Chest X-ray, AP view. Patient: 67 years old, sex F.
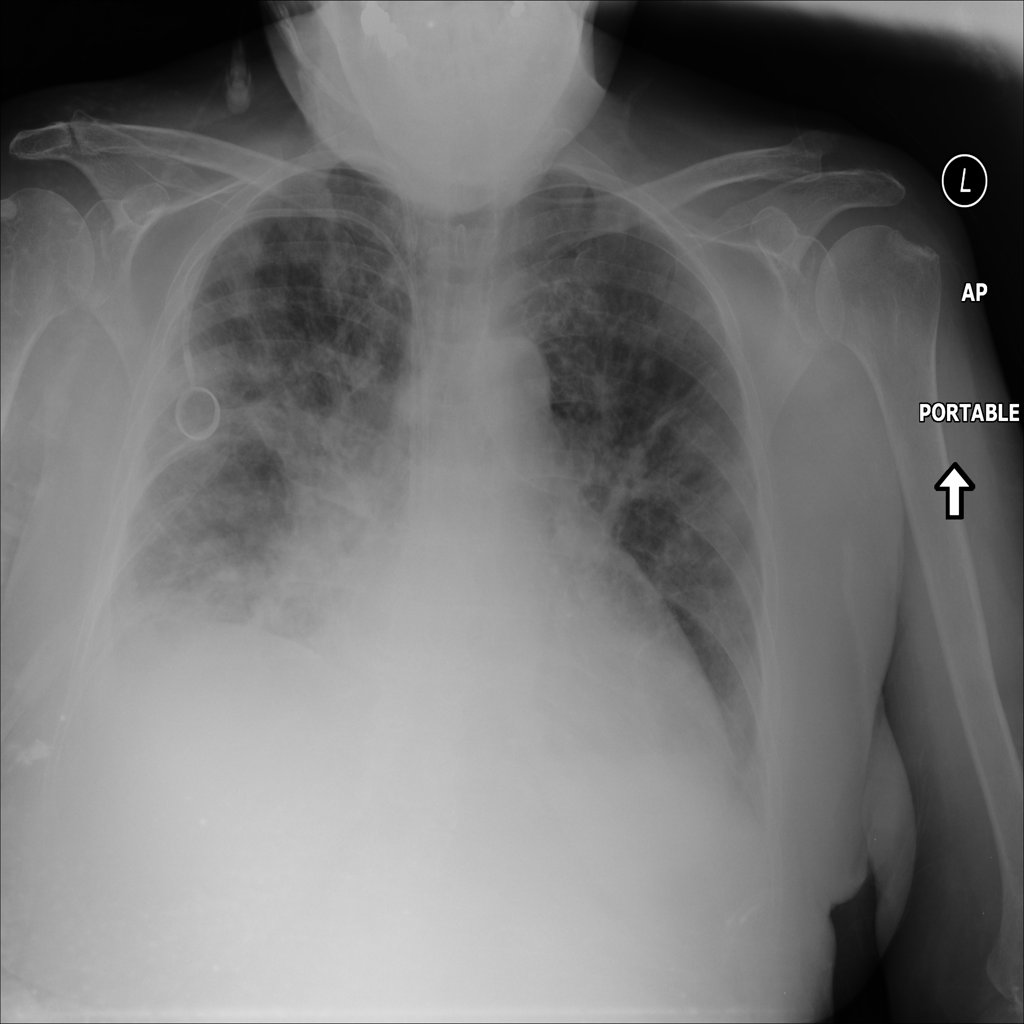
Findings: Cardiomegaly, Consolidation, Edema, Infiltration